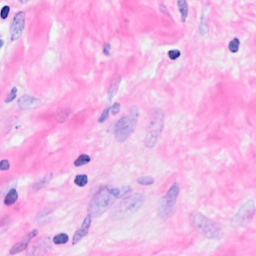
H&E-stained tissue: Breast